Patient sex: M
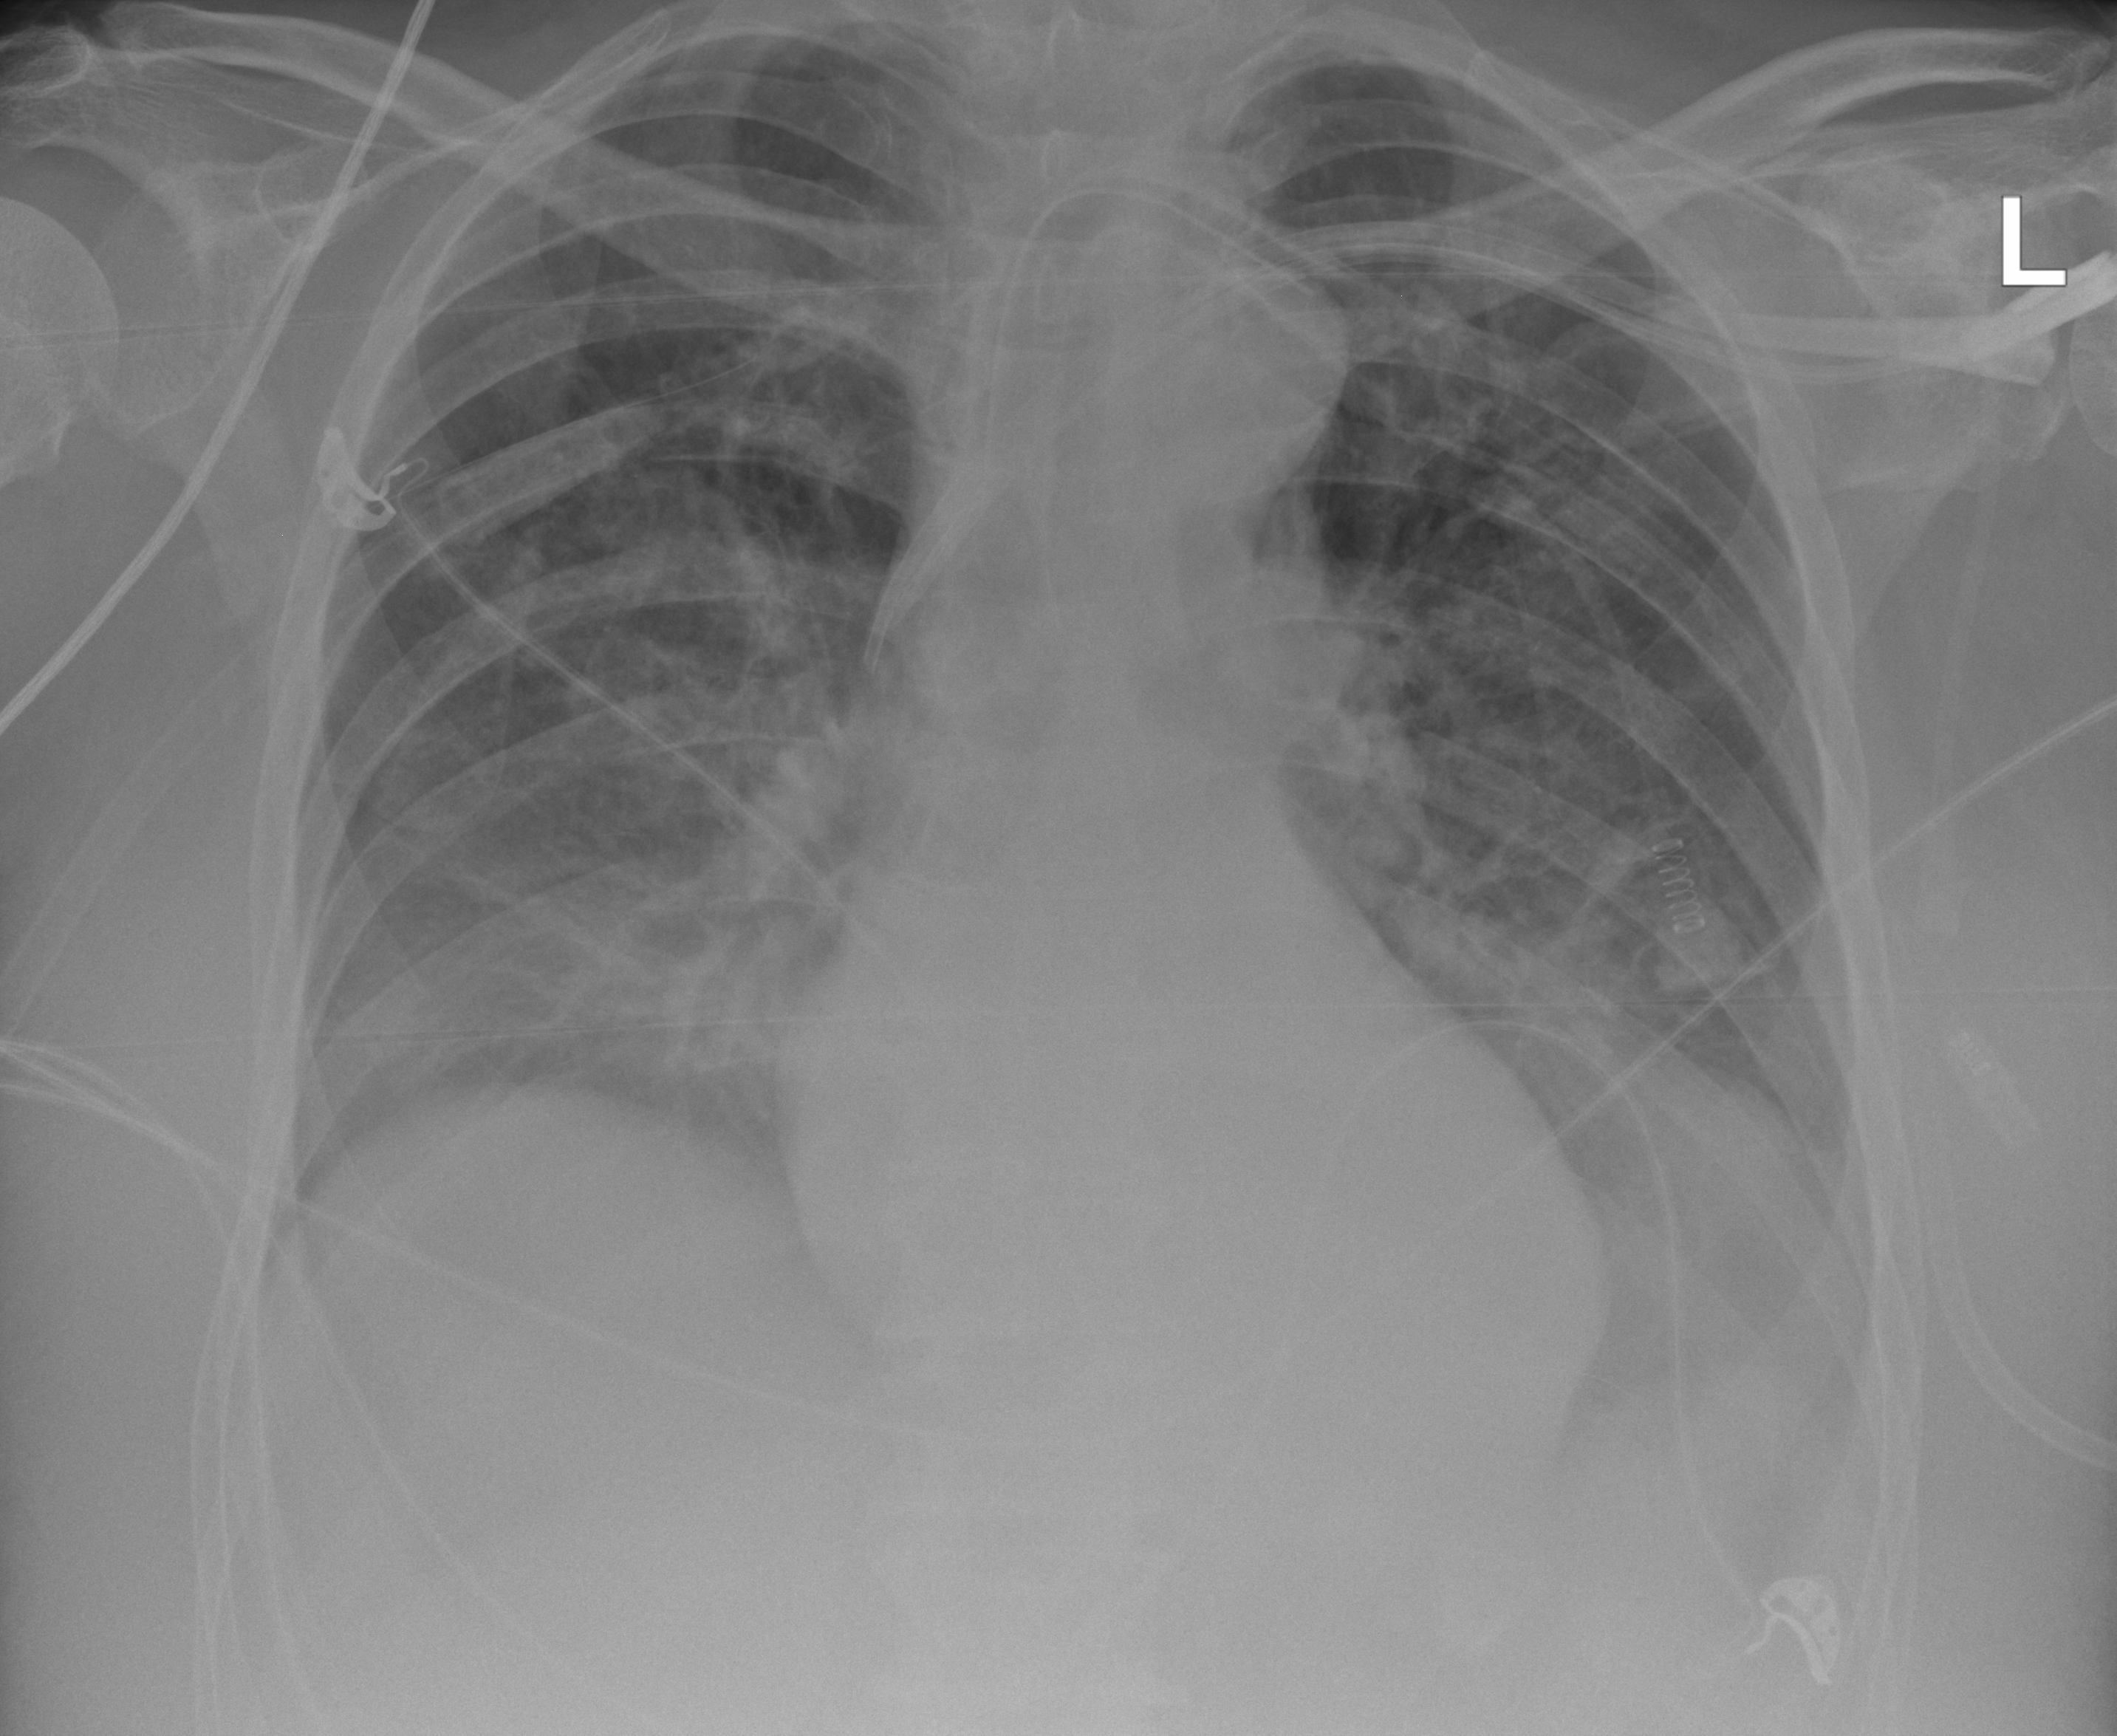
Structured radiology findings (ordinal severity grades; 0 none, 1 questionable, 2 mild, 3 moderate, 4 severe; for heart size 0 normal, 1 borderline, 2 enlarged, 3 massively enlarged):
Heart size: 0
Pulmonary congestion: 0
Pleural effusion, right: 2
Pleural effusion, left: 3
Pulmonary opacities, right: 2
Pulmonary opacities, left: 0
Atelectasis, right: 0
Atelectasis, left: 2